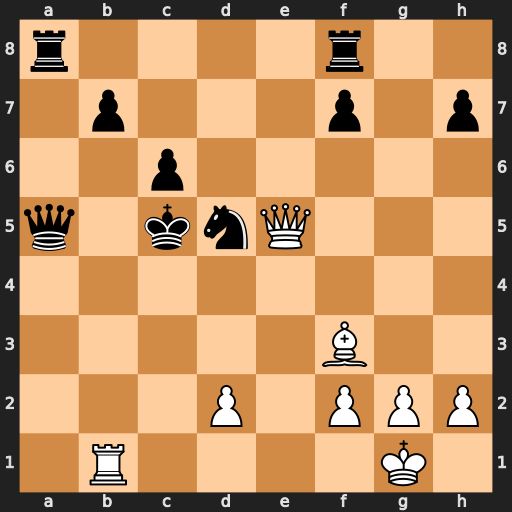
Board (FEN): r4r2/1p3p1p/2p5/q1knQ3/8/5B2/3P1PPP/1R4K1
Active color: w
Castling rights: -
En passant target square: -
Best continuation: d4+ Kc4 Be2+ Kc3 Qe4